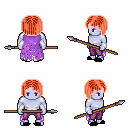
a pixel art fantasy rpg character, male body template, dark elf, purple skin, maroon tattered cape, magenta pants, red pageboy hairstyle, white cloth bracers, black slippers, spear, four views (front, back, left, right), 2x2 character sprite sheet, small pixel art, hard edges, no anti-aliasing